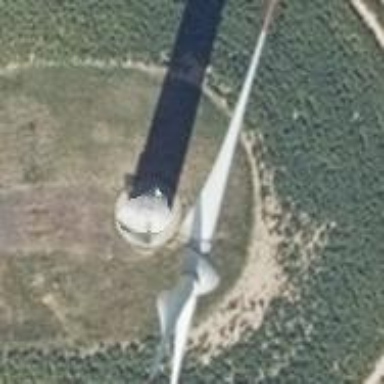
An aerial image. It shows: Wind generator powered by wind. The generator type is horizontal axis and it uses wind turbines.